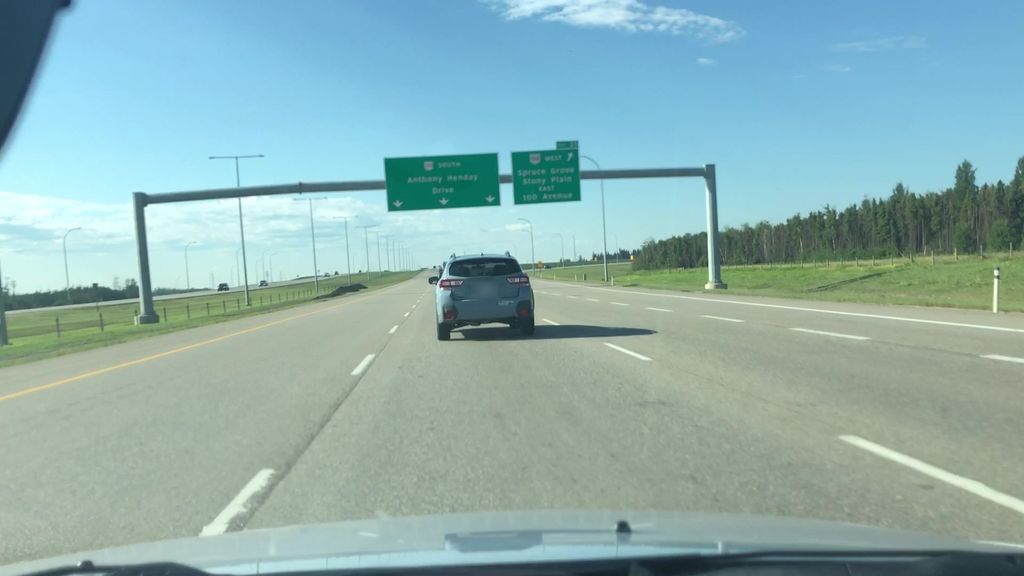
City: edmonton